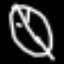
Label: leaf